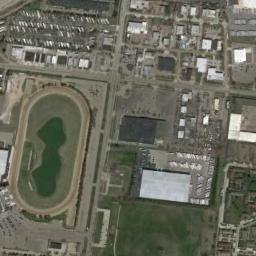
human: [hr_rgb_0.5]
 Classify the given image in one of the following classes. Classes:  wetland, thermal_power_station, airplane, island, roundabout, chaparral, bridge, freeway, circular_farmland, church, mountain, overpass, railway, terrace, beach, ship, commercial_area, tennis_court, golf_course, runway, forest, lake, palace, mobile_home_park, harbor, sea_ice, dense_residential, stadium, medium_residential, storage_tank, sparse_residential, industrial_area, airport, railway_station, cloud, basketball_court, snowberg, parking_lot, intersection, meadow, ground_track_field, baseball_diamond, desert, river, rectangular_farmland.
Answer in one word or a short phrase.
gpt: ground_track_field